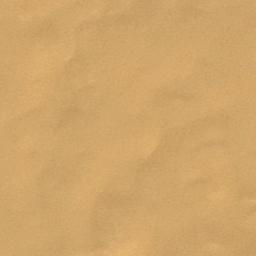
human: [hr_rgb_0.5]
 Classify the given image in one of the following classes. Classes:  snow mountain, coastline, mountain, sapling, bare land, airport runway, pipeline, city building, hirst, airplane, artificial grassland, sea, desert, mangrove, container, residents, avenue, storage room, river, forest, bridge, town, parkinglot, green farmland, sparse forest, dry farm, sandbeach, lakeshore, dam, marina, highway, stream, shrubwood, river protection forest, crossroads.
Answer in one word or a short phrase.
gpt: desert